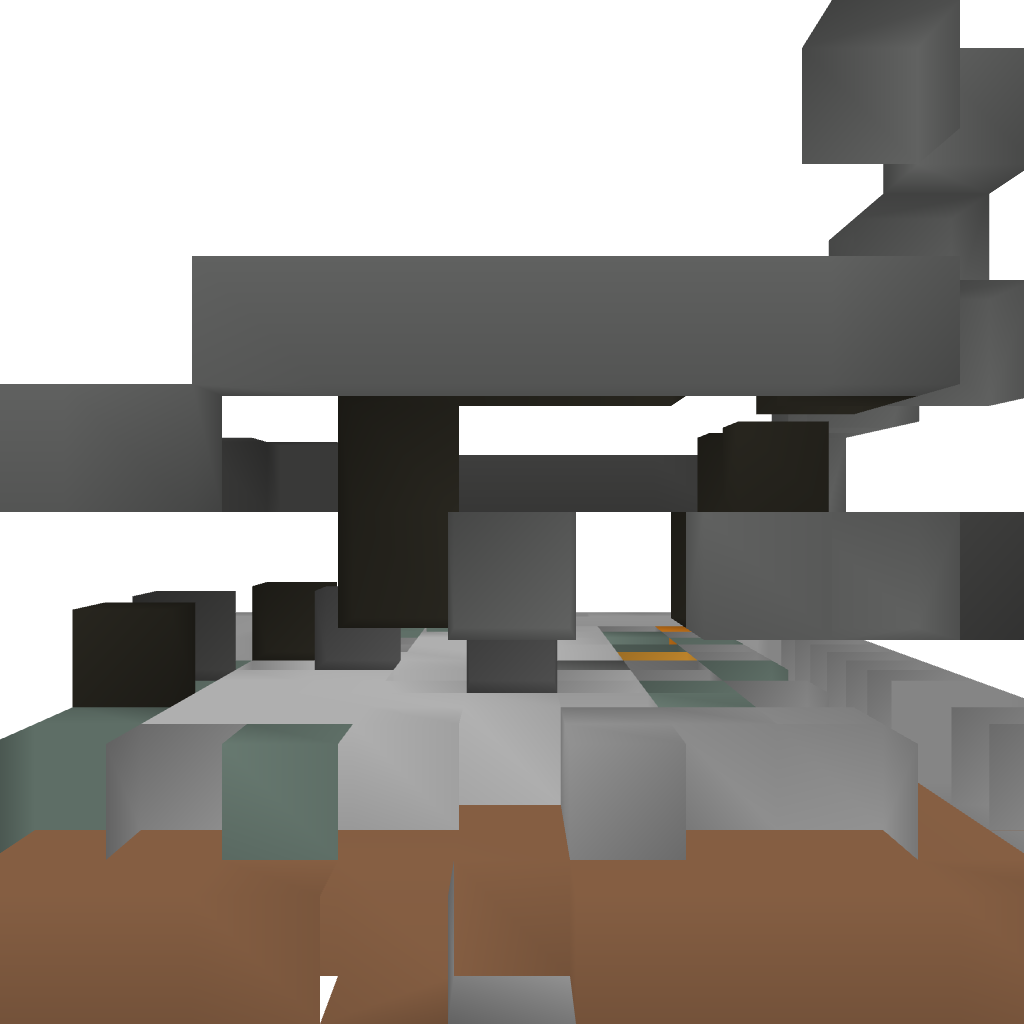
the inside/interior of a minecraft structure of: Lost Yard